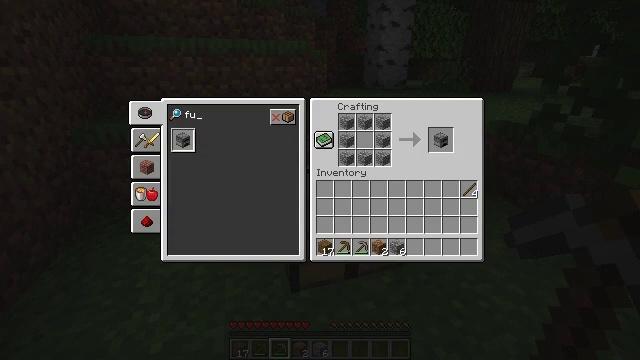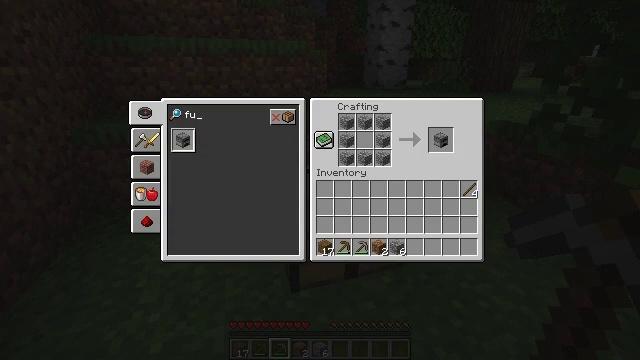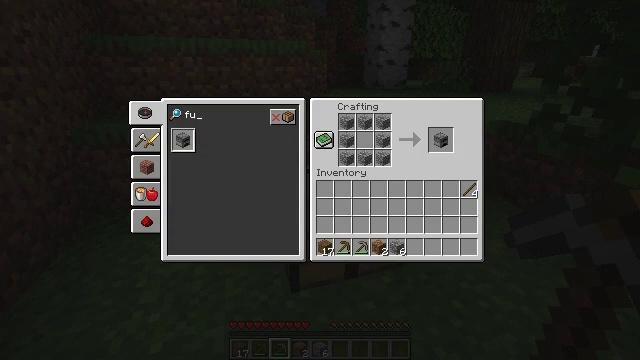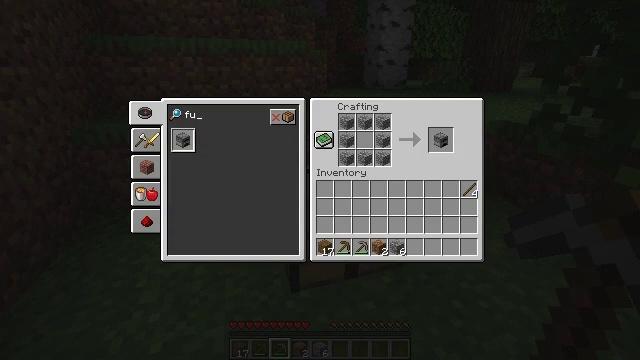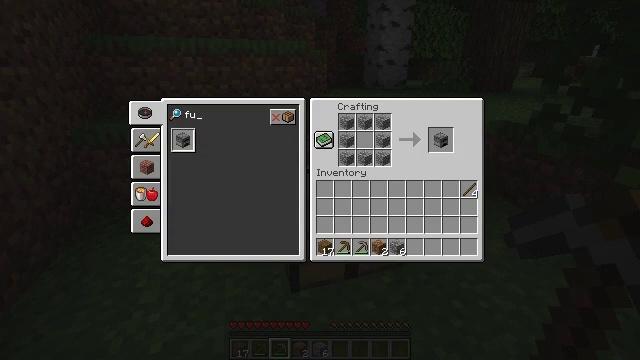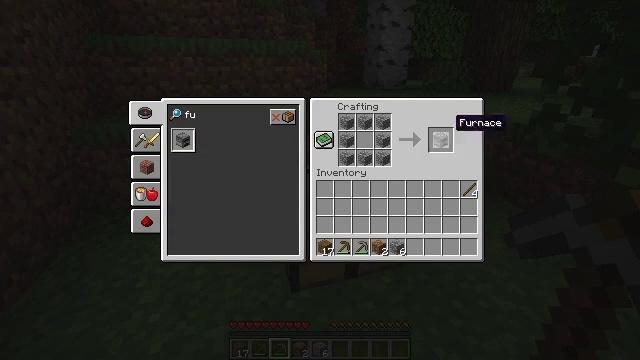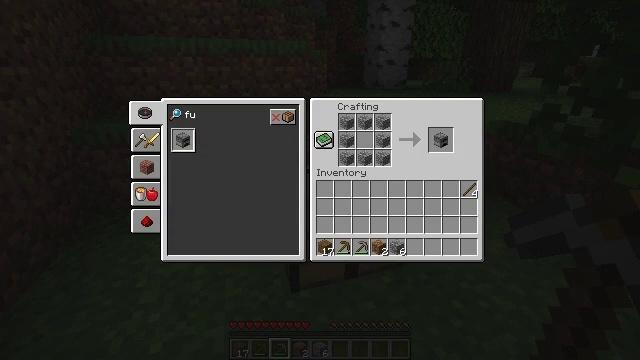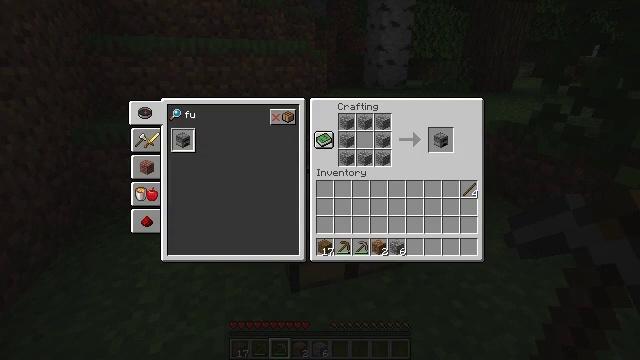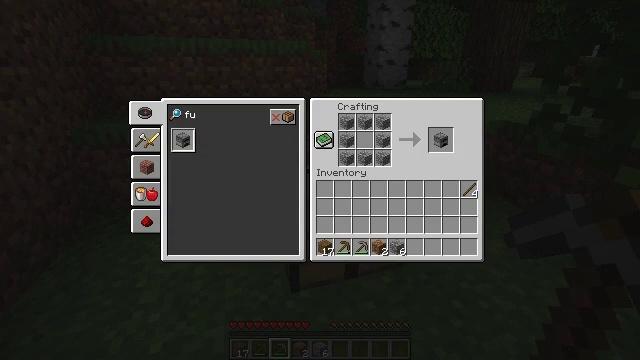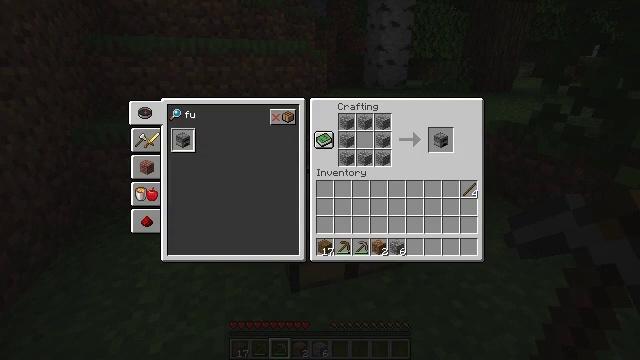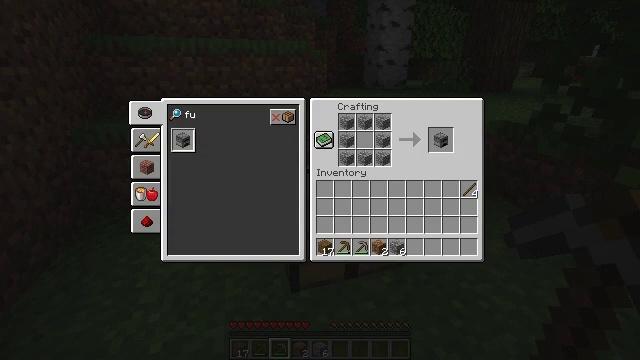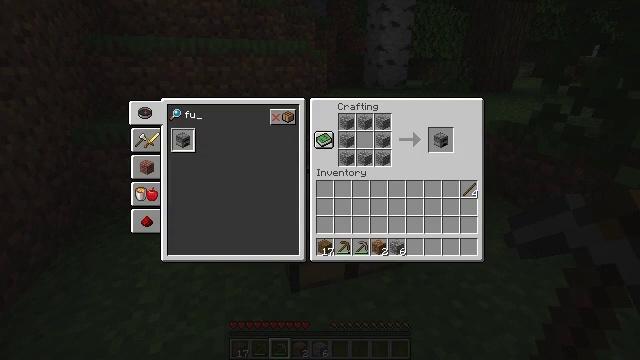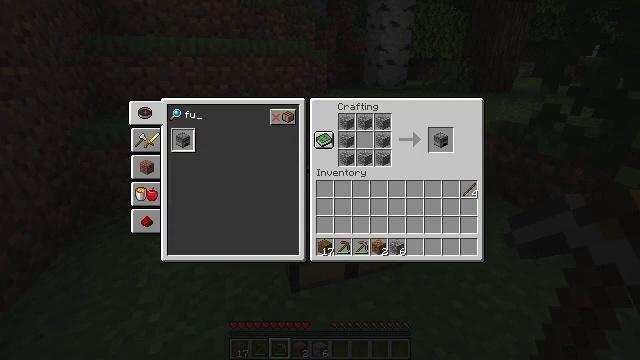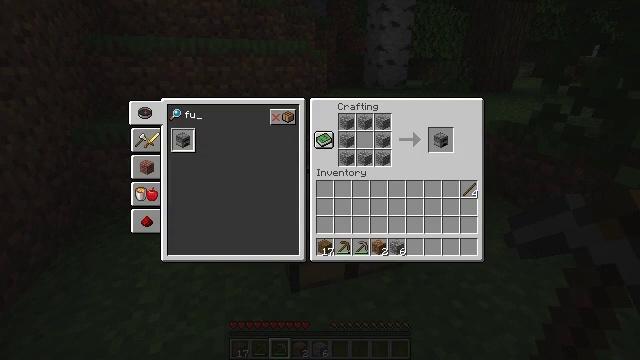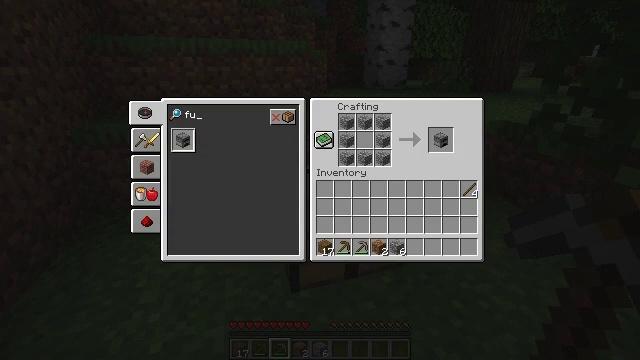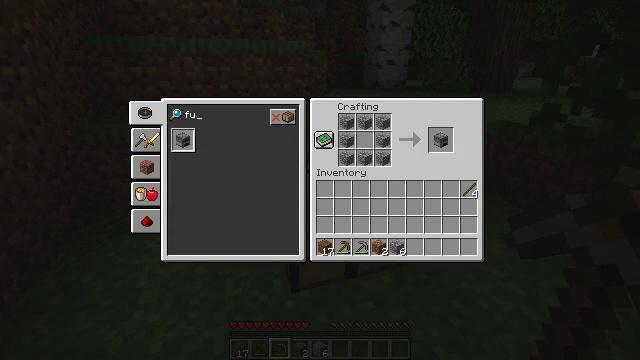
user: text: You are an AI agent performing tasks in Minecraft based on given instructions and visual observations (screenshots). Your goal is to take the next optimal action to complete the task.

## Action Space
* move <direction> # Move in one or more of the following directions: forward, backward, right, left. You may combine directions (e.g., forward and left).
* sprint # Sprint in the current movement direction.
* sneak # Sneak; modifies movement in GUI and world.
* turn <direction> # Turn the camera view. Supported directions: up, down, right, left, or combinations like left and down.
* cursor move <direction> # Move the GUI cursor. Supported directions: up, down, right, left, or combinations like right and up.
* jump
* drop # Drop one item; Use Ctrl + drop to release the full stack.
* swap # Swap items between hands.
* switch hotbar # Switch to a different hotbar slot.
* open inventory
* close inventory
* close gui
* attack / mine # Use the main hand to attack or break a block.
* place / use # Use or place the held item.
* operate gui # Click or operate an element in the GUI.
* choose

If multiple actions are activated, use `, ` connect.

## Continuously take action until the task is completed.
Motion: motion action
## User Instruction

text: Open the crafting table and craft a furnace with cobblestone.
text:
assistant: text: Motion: turn right
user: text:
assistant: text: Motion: no_op
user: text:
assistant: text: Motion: no_op
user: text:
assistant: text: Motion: no_op
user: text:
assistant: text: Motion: no_op
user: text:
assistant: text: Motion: no_op
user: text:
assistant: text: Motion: no_op
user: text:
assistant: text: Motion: no_op
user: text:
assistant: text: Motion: no_op
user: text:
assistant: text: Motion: no_op
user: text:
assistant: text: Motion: no_op
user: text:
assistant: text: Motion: no_op
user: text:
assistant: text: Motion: no_op
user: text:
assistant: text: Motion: no_op
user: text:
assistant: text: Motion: no_op
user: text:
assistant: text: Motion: attack / mine
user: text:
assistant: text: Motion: attack / mine
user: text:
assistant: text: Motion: attack / mine
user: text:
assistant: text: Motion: attack / mine
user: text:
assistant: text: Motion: no_op
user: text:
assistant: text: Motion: turn down
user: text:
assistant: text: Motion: turn down
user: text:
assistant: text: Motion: turn down
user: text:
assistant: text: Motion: no_op
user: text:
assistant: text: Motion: no_op
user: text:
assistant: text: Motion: no_op
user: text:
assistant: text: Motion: turn up
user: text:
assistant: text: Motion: turn up
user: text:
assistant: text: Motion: turn up
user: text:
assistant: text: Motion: no_op